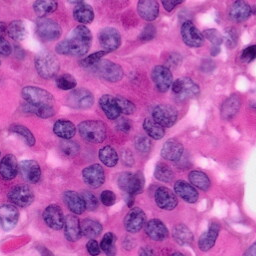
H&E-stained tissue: Pancreatic